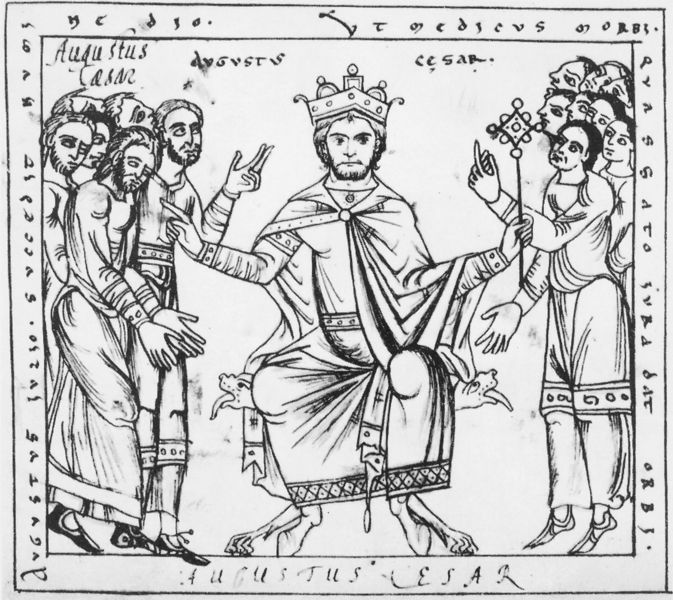
Titel: Chronik oder die Geschichte der zwei Staaten (Chronica sive Historia de Duabus Civitatibus)
Künstler: Otto von Freising
Institution: Jena, Universitätsbibliothek
Schlagwörter: gruppe, umhang, weiß, menschen, sitzen, mitte, männer, schwarz, stuhl, zeichnung, bart, gericht, arme, falten, krone, schrift, kaiser, könig, thron, faltenwurf, schwarz-weiß, text, trohn, gestus, löwen, jesus, stuhlbeine, schwar, zepter, latein, lateinisch, augustus, caesar, zeigegestus, stizen, untertanen, recht, vasallen, angeklagter, rechtsprechung, caesar augustus, scherenhocker